Question: I'm trying to create two "buttons" with A tag, so they both will be cut in half, and so they both will be kinda like, finishing each other. (illustration below)
I wasn't able to achieve it. Any ideas? I was trying to place A tag inside DIV and set width and overflow of that DIV to hidden, but it didn't work as I expected. I currently have no code to show you, so I will be starting from nothing.

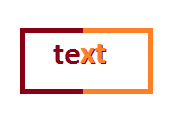
Answer: use pseudo-elements - ':before' and ':after'
gradient - <URL>
'''
a{
padding: 20px 50px;
display: inline-block;
text-decoration: none;
color: #880015;
font-family: sans-serif;
font-weight: 700;
border-left: 5px solid #880015;
border-right: 5px solid #FF7F27;
position: relative;
}
a span{
color: #FF7F27;
}
a:before,
a:after{
content: '';
position: absolute; left: 0;
width: 100%;
height: 5px;
background: #880015; /* Old browsers */
background: -moz-linear-gradient(left, #880015 0%, #880015 50%, #ff7f27 50%, #ff7f27 100%); /* FF3.6+ */
background: -webkit-gradient(linear, left top, right top, color-stop(0%,#880015), color-stop(50%,#880015), color-stop(50%,#ff7f27), color-stop(100%,#ff7f27)); /* Chrome,Safari4+ */
background: -webkit-linear-gradient(left, #880015 0%,#880015 50%,#ff7f27 50%,#ff7f27 100%); /* Chrome10+,Safari5.1+ */
background: -o-linear-gradient(left, #880015 0%,#880015 50%,#ff7f27 50%,#ff7f27 100%); /* Opera 11.10+ */
background: -ms-linear-gradient(left, #880015 0%,#880015 50%,#ff7f27 50%,#ff7f27 100%); /* IE10+ */
background: linear-gradient(to right, #880015 0%,#880015 50%,#ff7f27 50%,#ff7f27 100%); /* W3C */
filter: progid:DXImageTransform.Microsoft.gradient( startColorstr='#880015', endColorstr='#ff7f27',GradientType=1 ); /* IE6-9 */
}
a:before{
top: 0;
}
a:after{
bottom: 0;
}
a:hover{
border-right: 5px solid #880015;
border-left: 5px solid #FF7F27;
}
a:hover:before,
a:hover:after{
background: #ff7f27; /* Old browsers */
background: -moz-linear-gradient(left, #ff7f27 0%, #ff7f27 50%, #880015 50%, #880015 100%); /* FF3.6+ */
background: -webkit-gradient(linear, left top, right top, color-stop(0%,#ff7f27), color-stop(50%,#ff7f27), color-stop(50%,#880015), color-stop(100%,#880015)); /* Chrome,Safari4+ */
background: -webkit-linear-gradient(left, #ff7f27 0%,#ff7f27 50%,#880015 50%,#880015 100%); /* Chrome10+,Safari5.1+ */
background: -o-linear-gradient(left, #ff7f27 0%,#ff7f27 50%,#880015 50%,#880015 100%); /* Opera 11.10+ */
background: -ms-linear-gradient(left, #ff7f27 0%,#ff7f27 50%,#880015 50%,#880015 100%); /* IE10+ */
background: linear-gradient(to right, #ff7f27 0%,#ff7f27 50%,#880015 50%,#880015 100%); /* W3C */
filter: progid:DXImageTransform.Microsoft.gradient( startColorstr='#ff7f27', endColorstr='#880015',GradientType=1 ); /* IE6-9 */
}
'''
'''
<a href="#">Li<span>nk</span></a>
'''